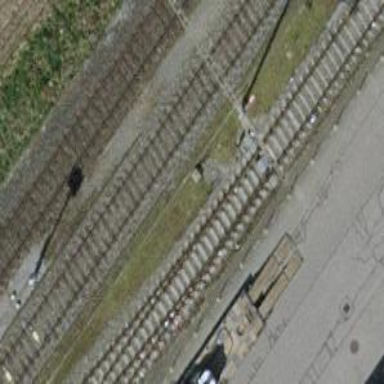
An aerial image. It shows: Single-track electrified railway service yard with contact line for trains.